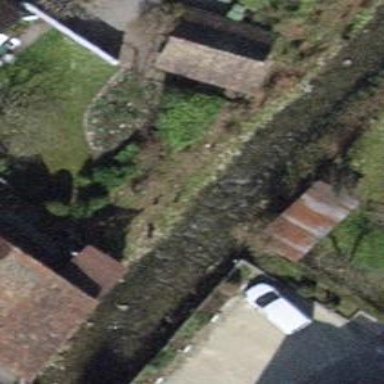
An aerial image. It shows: Retaining wall.